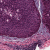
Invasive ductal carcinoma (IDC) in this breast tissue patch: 0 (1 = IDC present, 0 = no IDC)